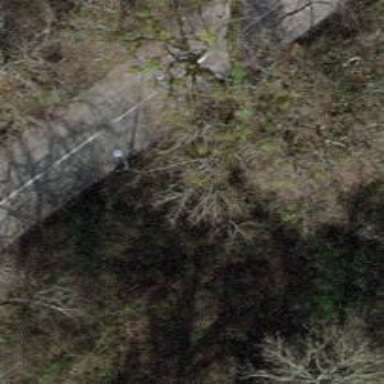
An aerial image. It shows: Avenue of deciduous broadleaved trees.